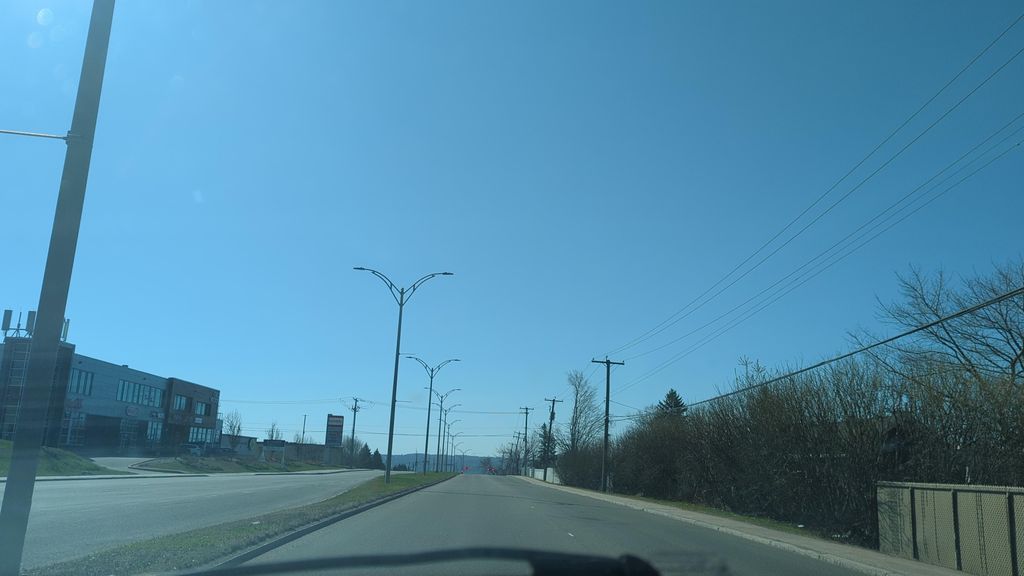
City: quebec_city